Question: i need to make justify for webview to show Persian(Farsi)/RTL String.
i use below code :
'''
String text = "<html><body>"
+ "<p align="justify">"
+ getString(R.string.test1)
+ "</p> "
+ "</body></html>";
webView.loadData(text, "text/html", "utf-8");
'''
but webview can't show persian character - below image :

what i to do?
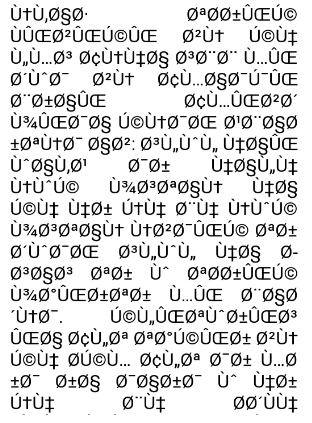
Answer: Ok , Finally i found a good way to make justify + using "
" + all other customize for String.
1. i make a HTML file contain customized string
2. Load data to WebView to thisway : webView.loadUrl("file:///android_asset/string.htm");
## Edit :
webView.loadDataWithBaseURL(null, yourString, "text/html", "utf-8", null);